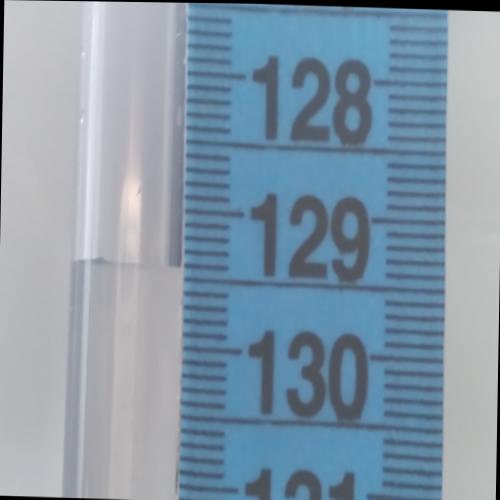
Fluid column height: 129.4 cm